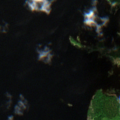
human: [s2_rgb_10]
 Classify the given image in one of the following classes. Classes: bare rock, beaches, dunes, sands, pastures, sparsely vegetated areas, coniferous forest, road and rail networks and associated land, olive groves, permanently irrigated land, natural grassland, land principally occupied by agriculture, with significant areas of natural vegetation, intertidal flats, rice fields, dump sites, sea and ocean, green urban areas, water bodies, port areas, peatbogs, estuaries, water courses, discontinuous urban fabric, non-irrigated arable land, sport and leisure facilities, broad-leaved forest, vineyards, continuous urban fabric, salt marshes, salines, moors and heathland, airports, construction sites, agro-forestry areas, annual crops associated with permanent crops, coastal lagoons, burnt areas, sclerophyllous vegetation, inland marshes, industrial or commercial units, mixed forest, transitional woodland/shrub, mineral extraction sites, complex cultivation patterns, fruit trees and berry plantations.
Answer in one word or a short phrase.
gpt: mixed forest, water bodies